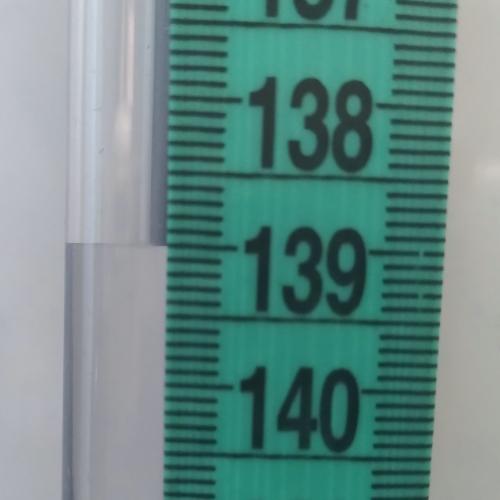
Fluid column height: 139.0 cm